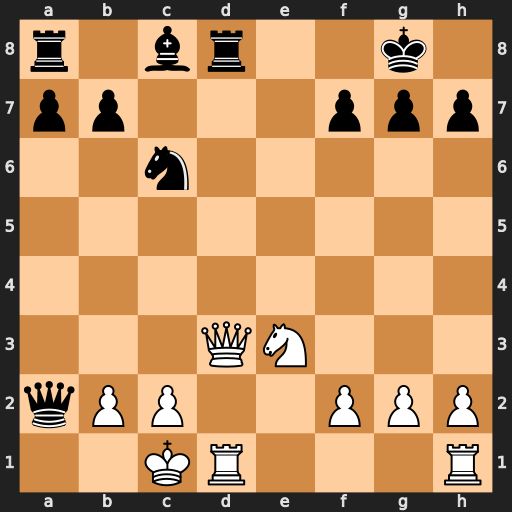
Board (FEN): r1br2k1/pp3ppp/2n5/8/8/3QN3/qPP2PPP/2KR3R
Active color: w
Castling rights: -
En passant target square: -
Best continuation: Qxd8+ Nxd8 Rxd8#